Field crop: maize
Growth stage: 2
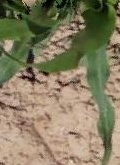
Species: maize